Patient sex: M
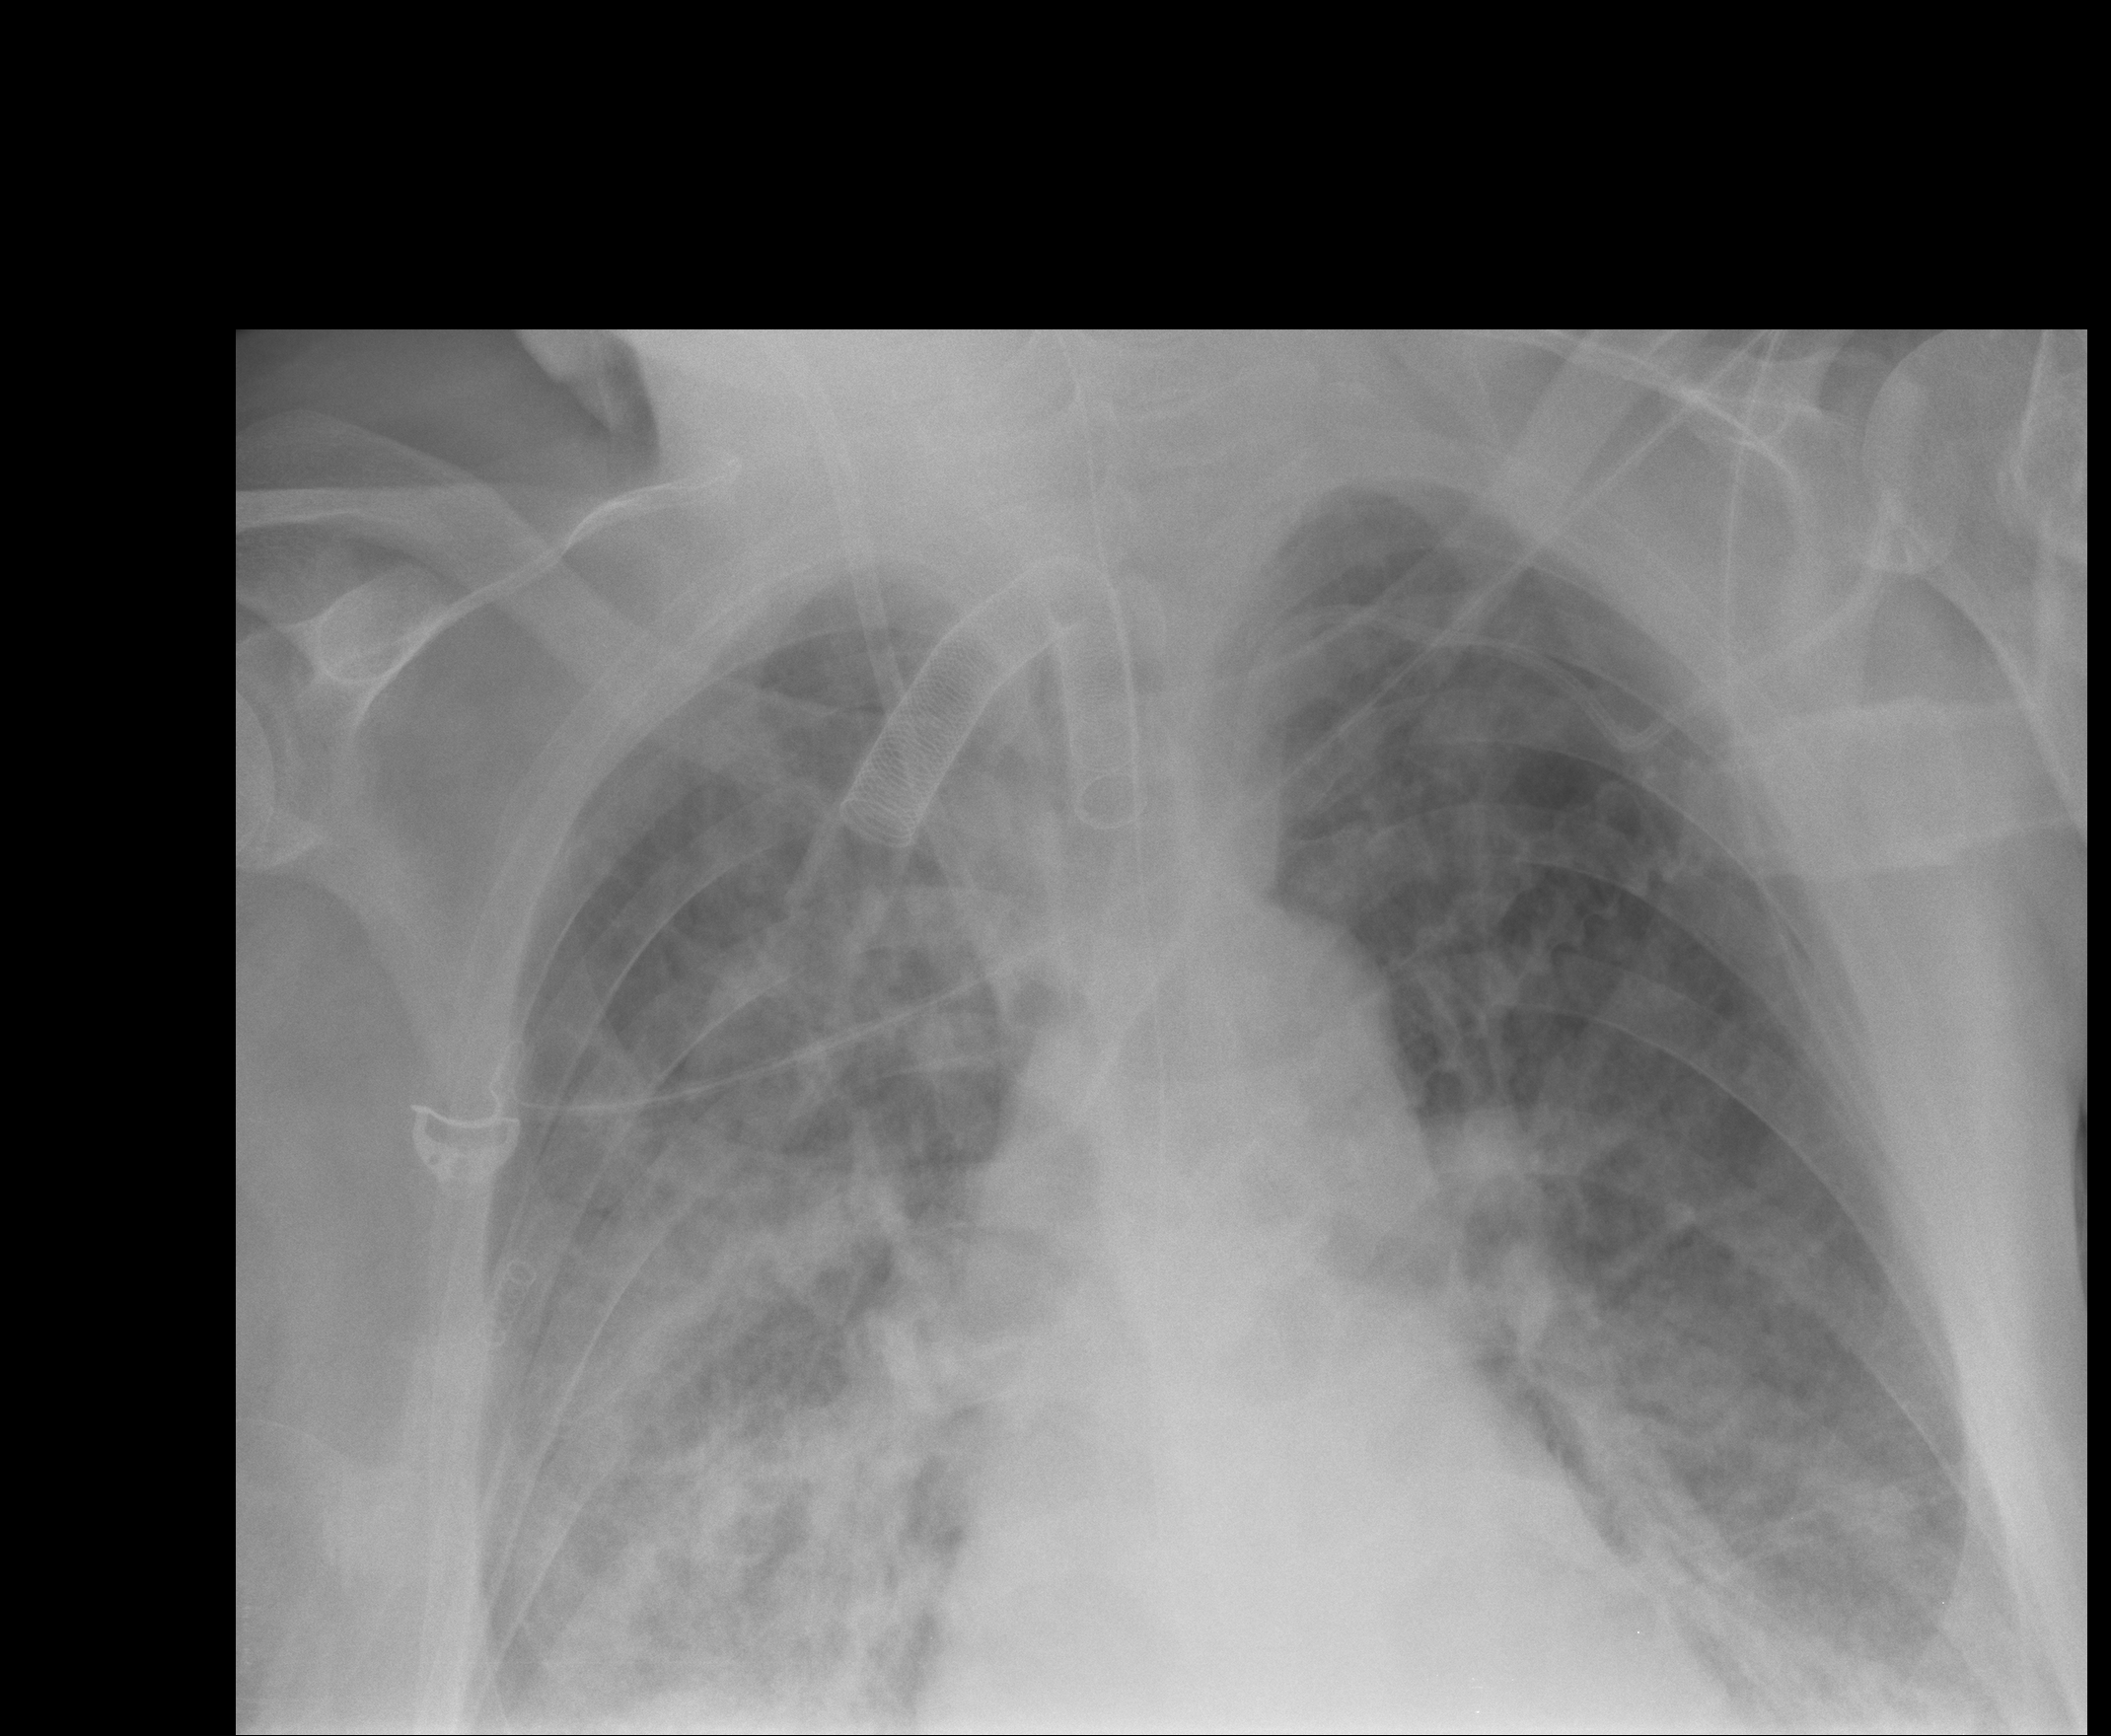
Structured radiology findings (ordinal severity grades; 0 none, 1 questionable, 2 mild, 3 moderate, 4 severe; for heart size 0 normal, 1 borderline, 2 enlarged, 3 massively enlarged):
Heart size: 0
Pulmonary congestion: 0
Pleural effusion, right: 0
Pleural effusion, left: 0
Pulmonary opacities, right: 3
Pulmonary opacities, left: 2
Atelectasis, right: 3
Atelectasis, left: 2